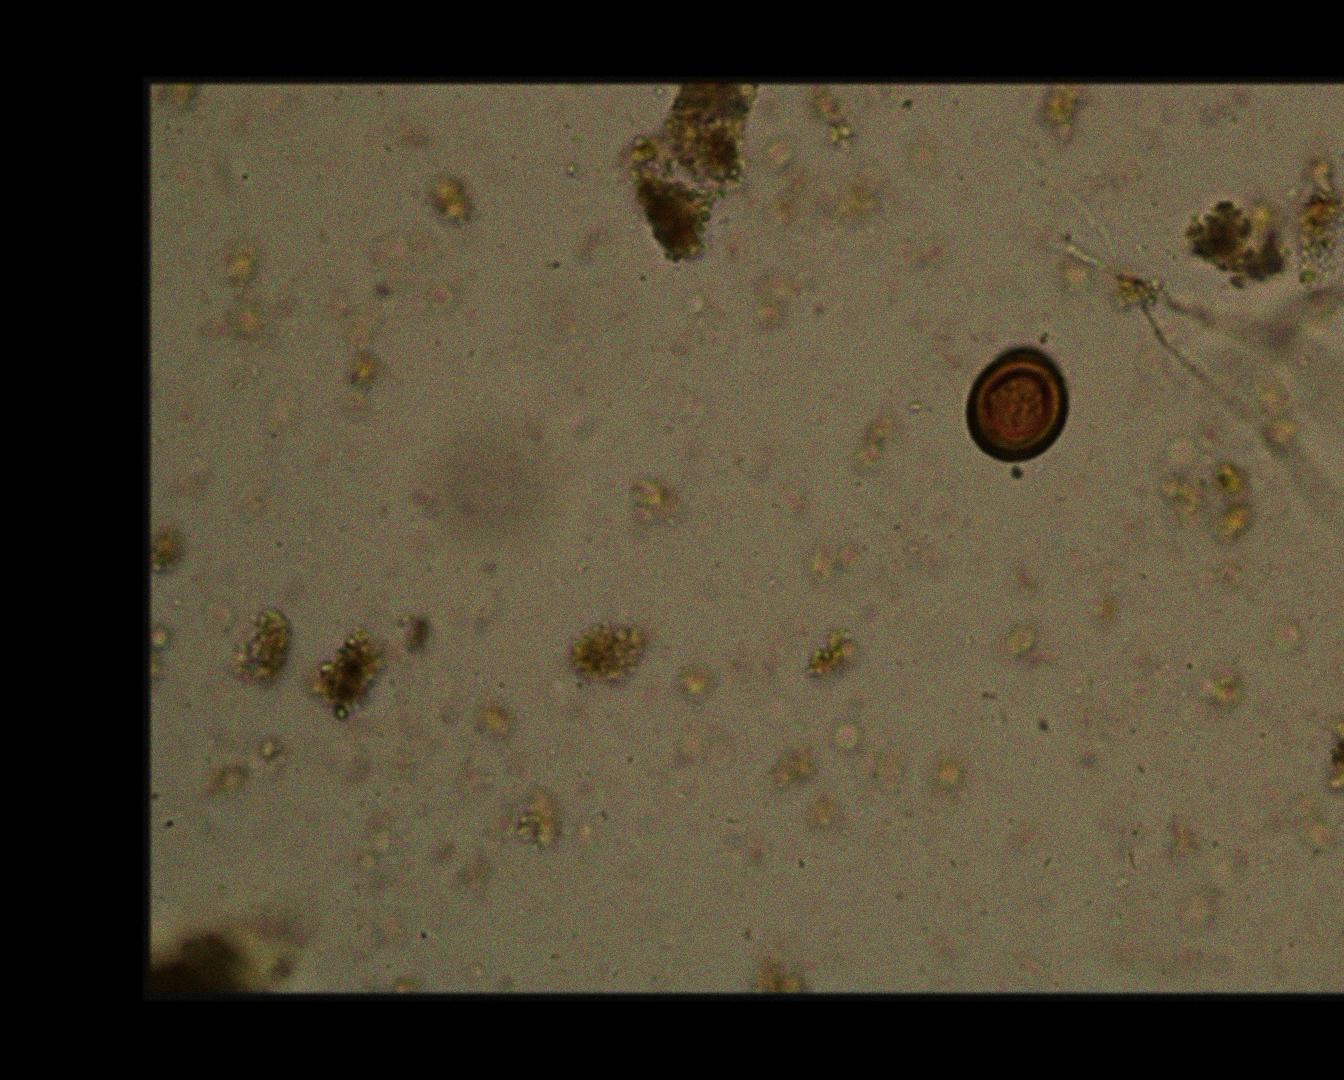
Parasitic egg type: Taenia spp. egg